Aerial crown-view tile of a tropical tree (Barro Colorado Island, Panama), acquired 20240611:
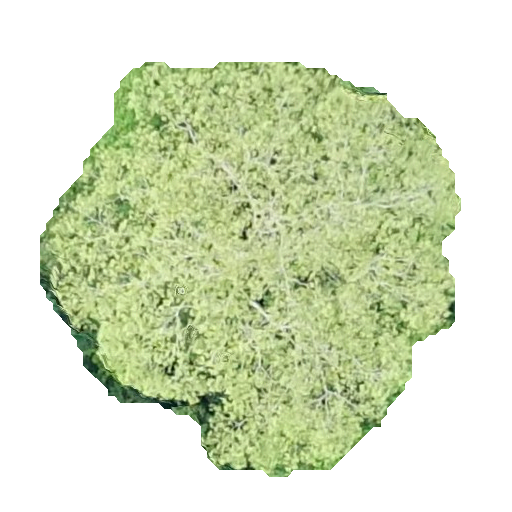
Species: Dipteryx oleifera
GBIF accepted scientific name: Dipteryx oleifera
Crown area: 200.181 m²